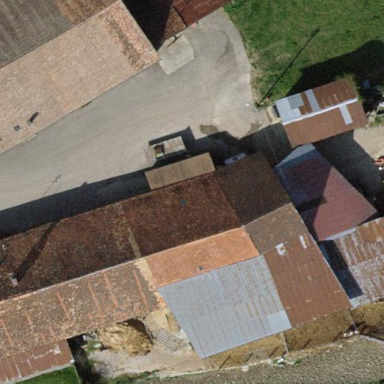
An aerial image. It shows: Farm building.